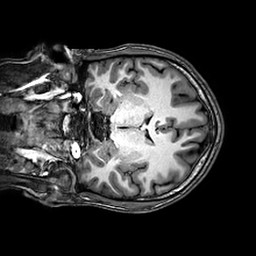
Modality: T1w
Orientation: coronal
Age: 27
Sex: male